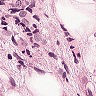
Metastatic tissue present: yes